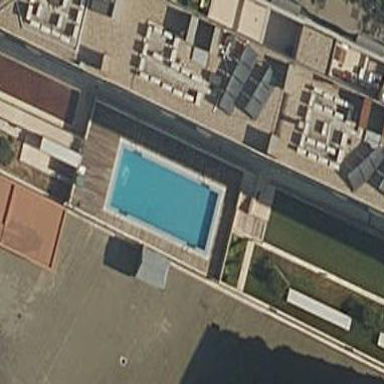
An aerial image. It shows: Swimming pool located in leisure land.